Question: I should preface this by stating that my experience with IIS is very limited. I am trying to deploy a Web API service on IIS 7.5 on an Azure server running Windows Server 2008 R2 Datacenter. Whenever I post to the service using Postman I get an "HTTP verb used to access this page is not allowed" error. Looking at the response headers through fiddler I see the following line under the Miscellaneous category: "Allow: GET, HEAD, OPTIONS, TRACE".
I deployed this application using a WebDeploy package and configured it so it would be a virtual directory under the Default Web Site. My current IIS configuration is as follows:

Some of the things I've tried include:
- Verifying that WebDAV is not installed- Edited the following Handler mappings for the Default Web Site and the Sync project to allow all verbs: ExtensionlessUrlHandler-Integrated-4.0, ExtensionlessUrlHandler-ISAPI-4.0_32bit, ExtensionlessUrlHandler-ISAPI-4.0_64bit, and ISAPI-dll- The default Web Site and the Sync app are both running under the DefaultAppPool which is set to .NET Framework 4.0. - The Sync App is targeting .NET framework 4.5- I've looked at Request Filtering for the Default Web Site and the Sync app and made sure that the POST verb is allowed under the HTTP Verbs section.
I am at a loss as to what to look at next so any hints are greatly appreciated.
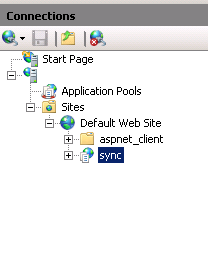
Answer: After working with a colleague, we managed to get the web api service running to an extent. It currently shows an error message but it's one that we created which means the code is actually being hit. We had to give database permissions to the IIS_APPPOOL\DefaultAppPool user and re-register .net 4 with iis via the aspnet_regiis command.